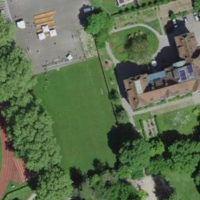
EUNIS habitat code: 53
Species observed at this site:
Corvus corone
Podiceps cristatus
Cyanistes caeruleus
Fulica atra
Chloris chloris
Fringilla coelebs
Passer domesticus
Buteo buteo
Coloeus monedula
Sylvia atricapilla
Carduelis carduelis
Chroicocephalus ridibundus
Turdus merula
Phylloscopus collybita
Cygnus olor
Parus major
Milvus milvus
Euonymus fortunei
Phoenicurus ochruros
Motacilla alba
Columba livia
Aesculus hippocastanum